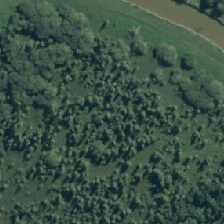
Land cover: deciduous_hardwood